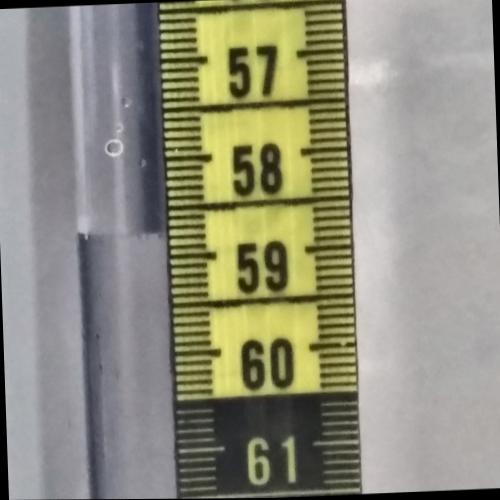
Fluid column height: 58.7 cm